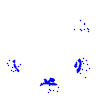
Particle: pion